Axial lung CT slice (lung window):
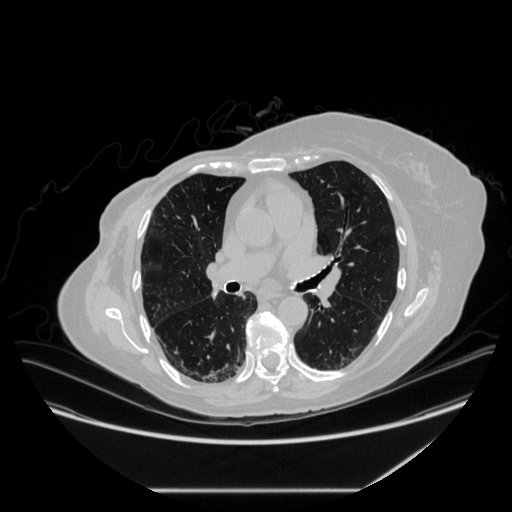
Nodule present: no